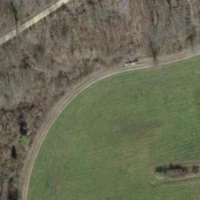
EUNIS habitat code: 25
Species observed at this site:
Tussilago farfara